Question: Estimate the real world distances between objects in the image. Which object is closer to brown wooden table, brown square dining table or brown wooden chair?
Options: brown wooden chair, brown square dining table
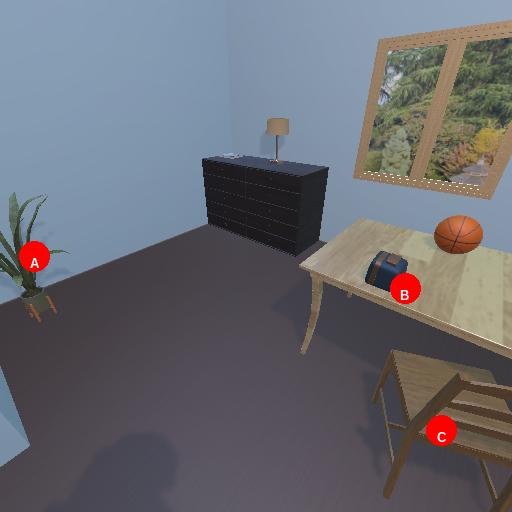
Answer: brown wooden chair